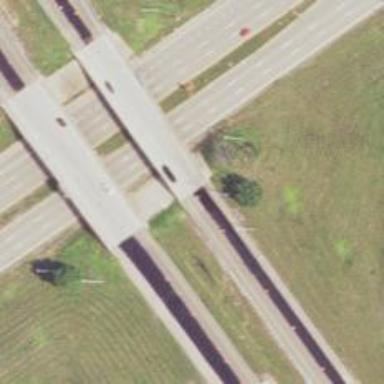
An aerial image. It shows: Motorway junction.